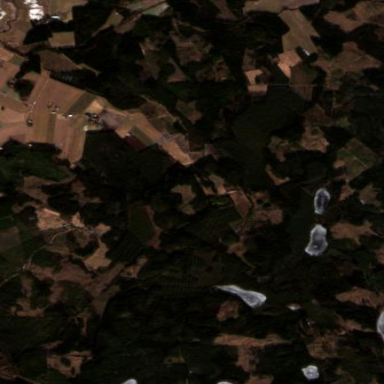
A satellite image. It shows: Mixed woodland with various types of leaves.